Question: I have edited a lot in that WordPress theme but i have faced a problem in removing that blank space between sidebar and main content of the site like you see in picture below.

I have tried to edit the float and decrease margin , padding but that doesn't work
I think i am looking in different direction
any help would be appreciated.
link of 'css'
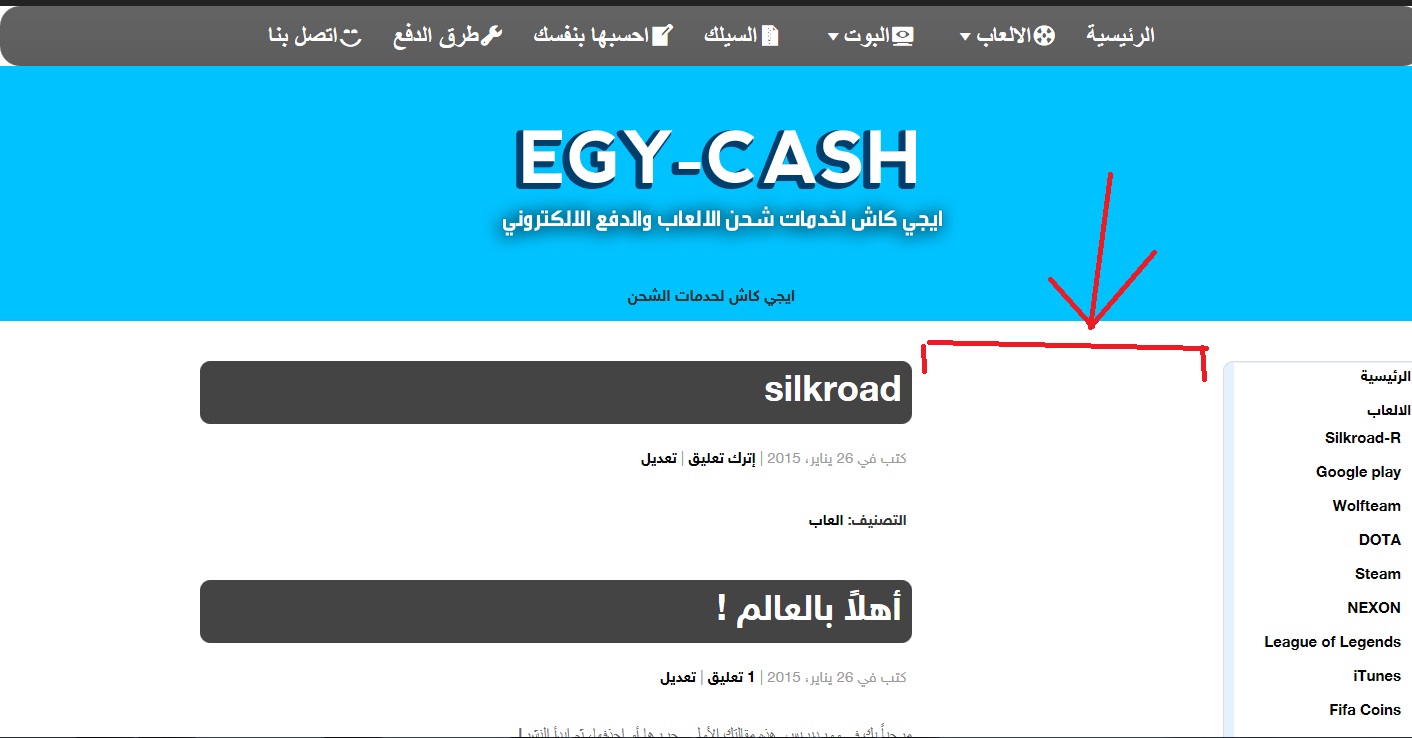
Answer: I've looked a bit over your website. Firstly, you want to remove the 170px 'right-margin' from '.content'. Than you can edit the 'width' of '.sidebar-primary' to fit in the space.
'''
@media all and (min-width: 1140px) {
.site-container .content {
margin-right: 10px;
}
.site-container .sidebar-primary {
width: 330px;
}
}
'''
As a sidenote, I noticed your site has big responsiveness issues on widths lower than 1140px.